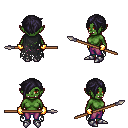
a pixel art fantasy rpg character, female body template, orc, green skin, black tattered cape, magenta pants, raven pixie cut hairstyle, gold gloves, metal boots, spear, four views (front, back, left, right), 2x2 character sprite sheet, small pixel art, hard edges, no anti-aliasing